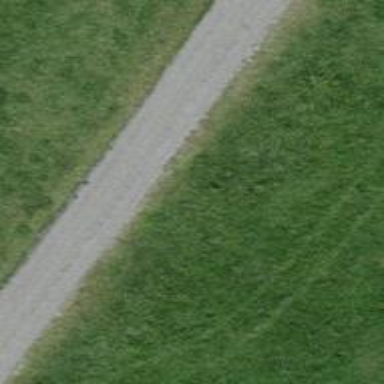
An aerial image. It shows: Cobblestone track with high-quality surface.